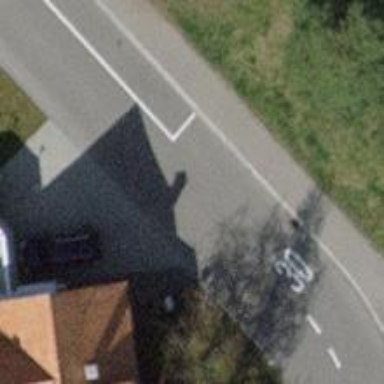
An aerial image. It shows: Residential road with asphalt surface and sidewalk on the left. There is parallel on-street parking available on the left side of the road.